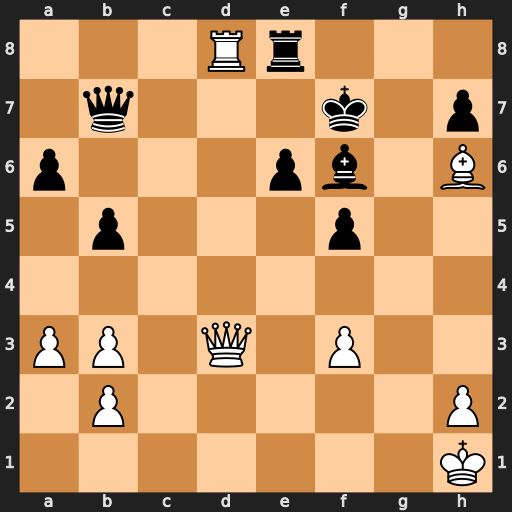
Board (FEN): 3Rr3/1q3k1p/p3pb1B/1p3p2/8/PP1Q1P2/1P5P/7K
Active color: w
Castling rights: -
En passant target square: -
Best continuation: Rd7+ Qxd7 Qxd7+